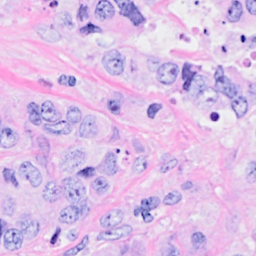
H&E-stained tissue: Breast